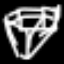
Label: diamond